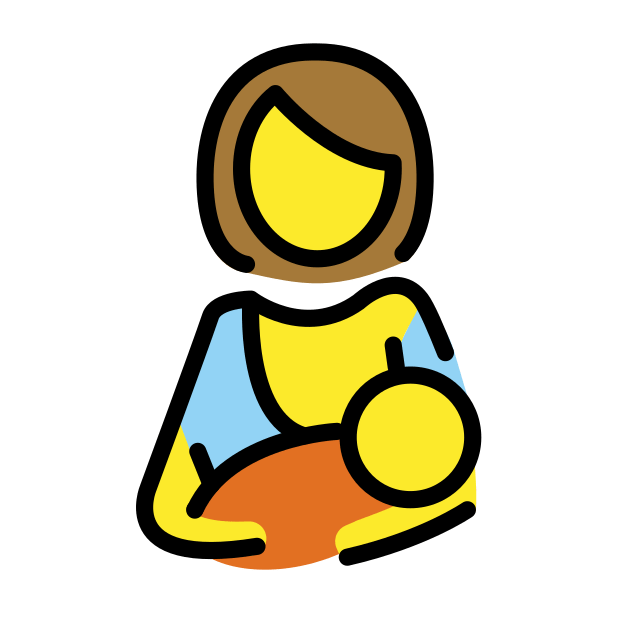
breast-feeding